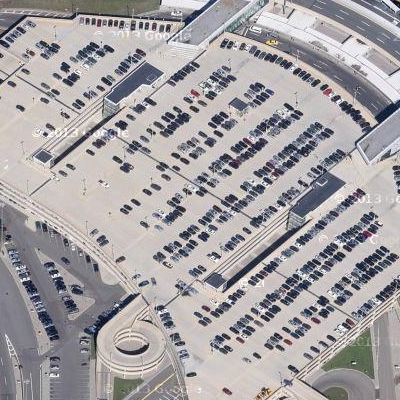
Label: Parking